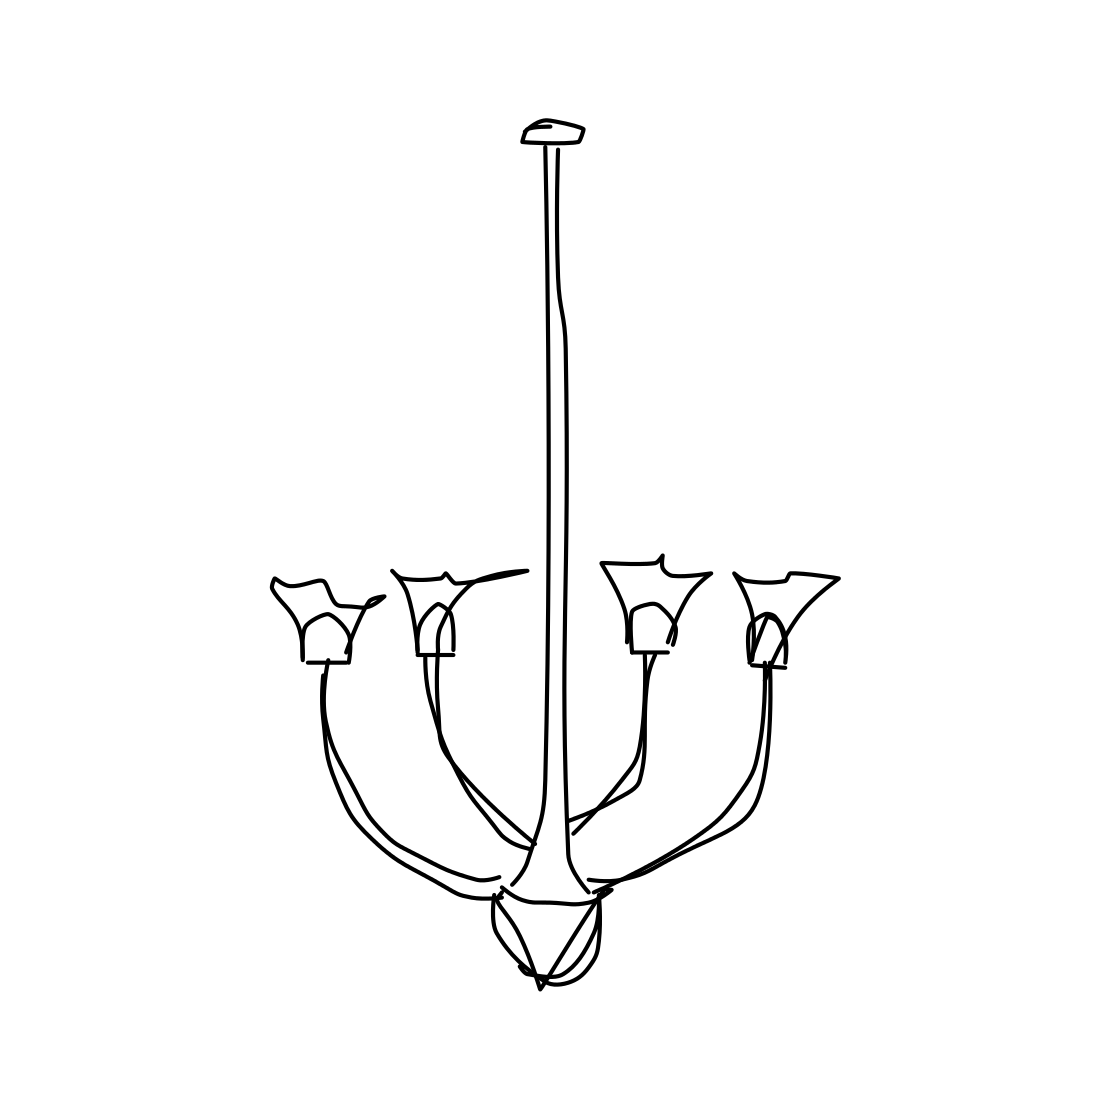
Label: chandelier